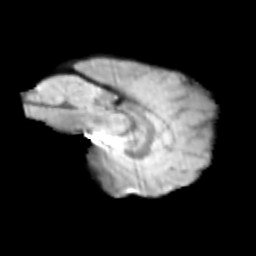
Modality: T2w
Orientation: sagittal
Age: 12
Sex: male
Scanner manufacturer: siemens
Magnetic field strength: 3 T
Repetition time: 3.8 s
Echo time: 0.07 s